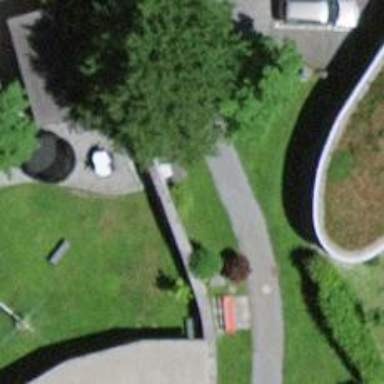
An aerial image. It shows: Bench for seating.